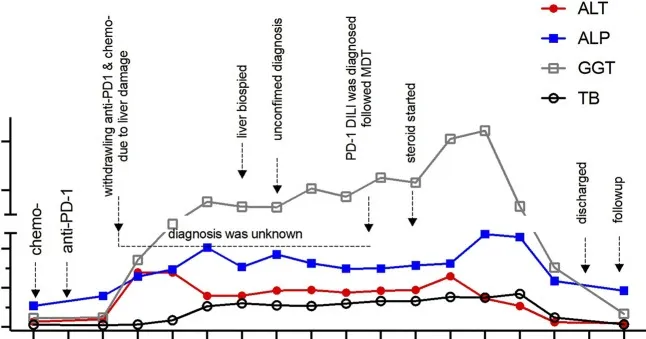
The kinetics of biochemical parameters reflecting liver function before and after withdrawal of ICIs and chemotherapy over the entire period are shown, with indicators for every approach.
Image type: chart (chart)